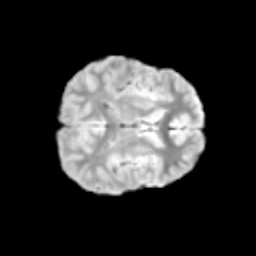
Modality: T2w
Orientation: axial
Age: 9
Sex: female
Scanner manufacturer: siemens
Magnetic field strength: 3 T
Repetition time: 3.8 s
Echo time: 0.07 s